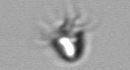
Label: Ciliophora